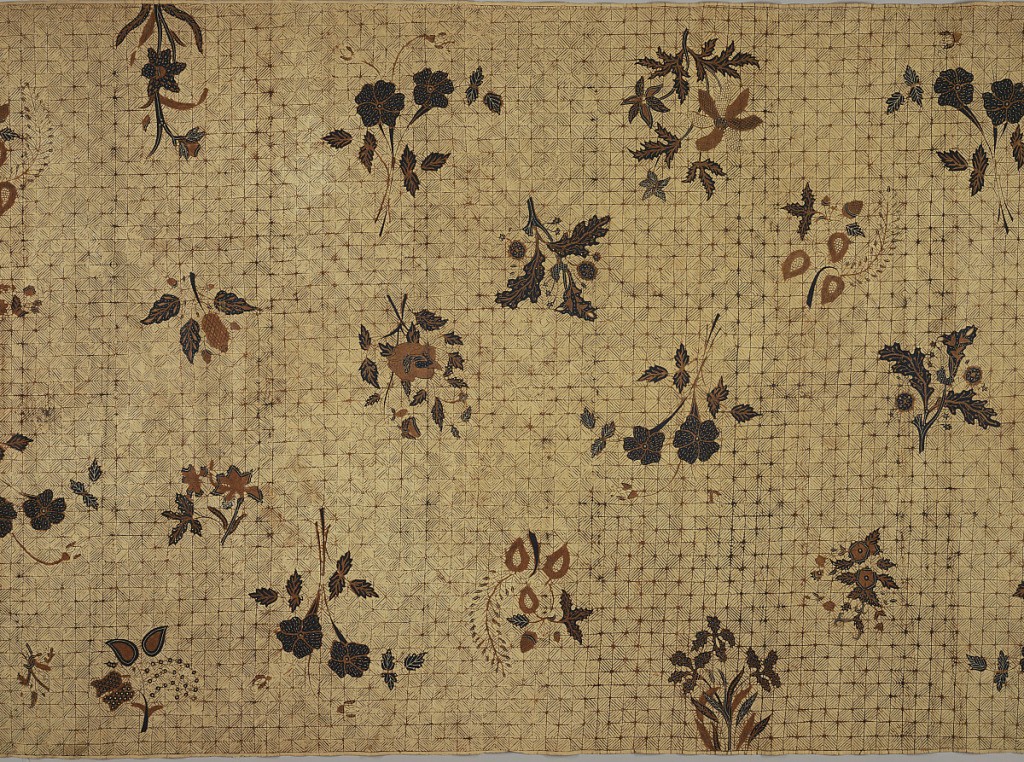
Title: Kain panjang (long sarong)
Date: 19th century
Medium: cotton Technique: wax resist dyeing (batik) on plain weave
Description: Long sarong (kain panjang) printed with an all-over pattern of sparsely used flower and leaf designs in white-dotted indigo blue and brown on a light tan ground, which is evenly divided into small all-over geometric pattern of diagonally striped squares ("isen" motif).